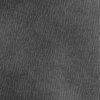
Label: dusty